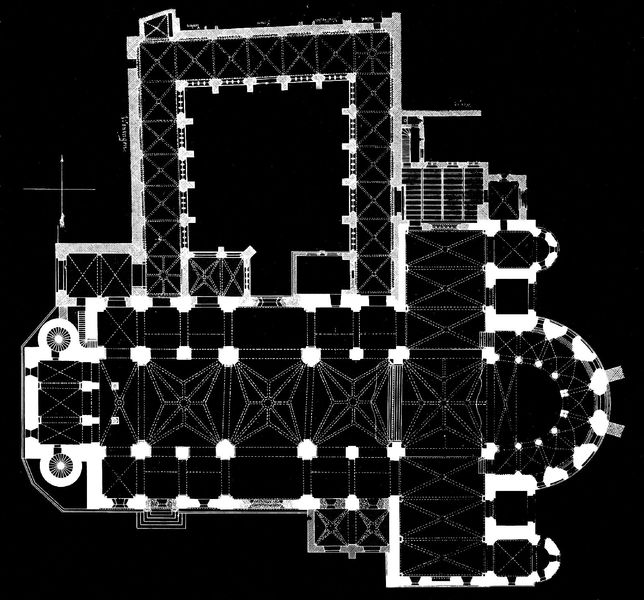
Titel: Onze lieve Vrouwekerk
Standort: Maastricht (EU - NL)
Schlagwörter: weiß, fenster, schwarz, zeichnung, kirche, treppen, kathedrale, kreuzrippengewölbe, mittelschiff, altarraum, apsis, kapelle, plan, grundriss, kreuzgang, schiff